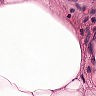
Metastatic tissue present: no